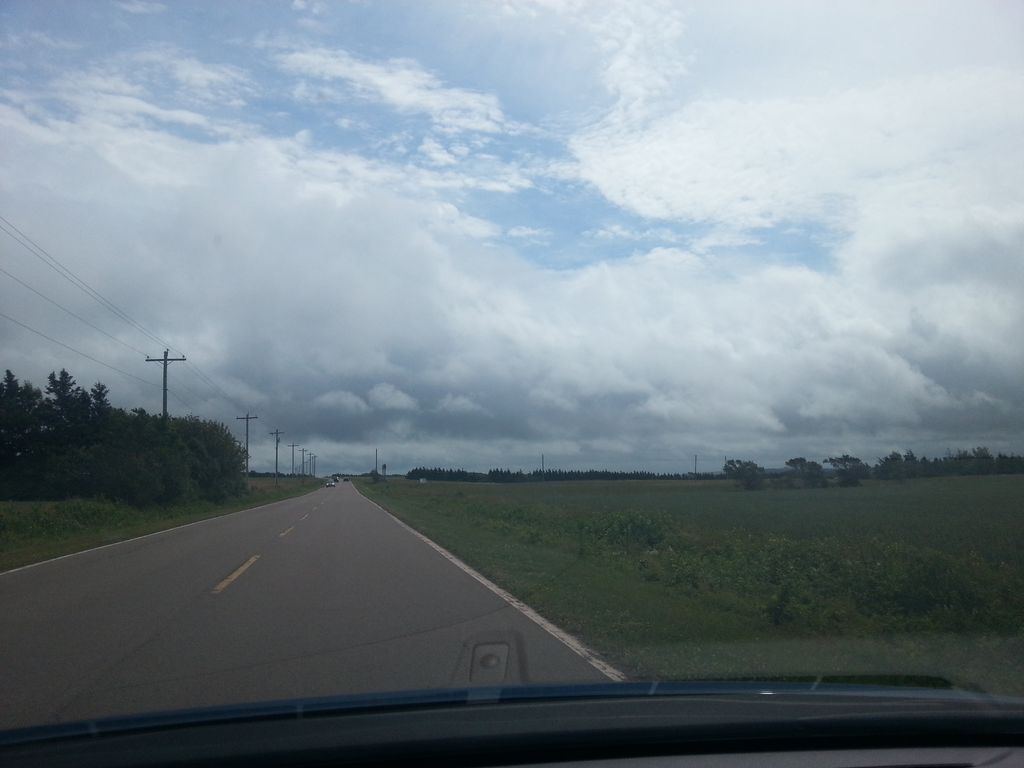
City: charlottetown